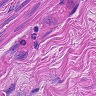
Metastatic tissue present: no